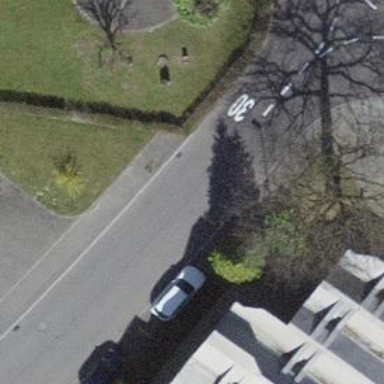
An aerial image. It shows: Kerb serving as barrier.